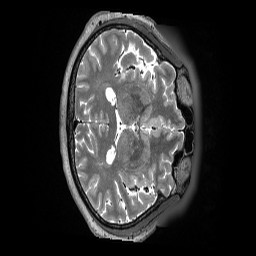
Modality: T2w
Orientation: axial
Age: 67
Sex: male